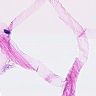
Metastatic tissue present: no